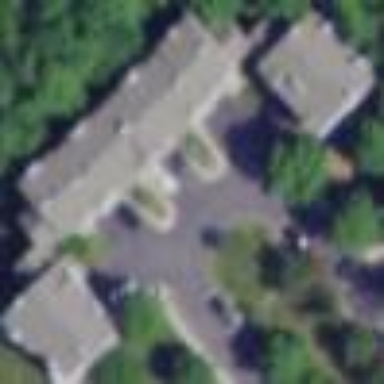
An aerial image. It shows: Terrace building.